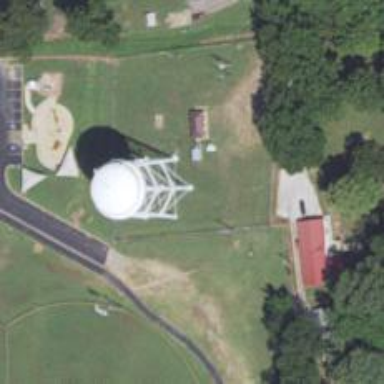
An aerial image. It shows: Water tower that is man-made.